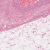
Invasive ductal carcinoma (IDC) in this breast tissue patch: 0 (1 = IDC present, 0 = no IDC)